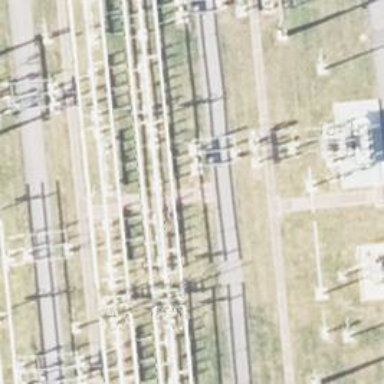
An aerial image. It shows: Transformer line with 3 cables.